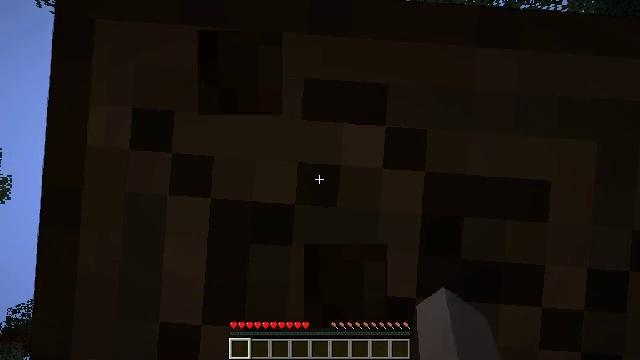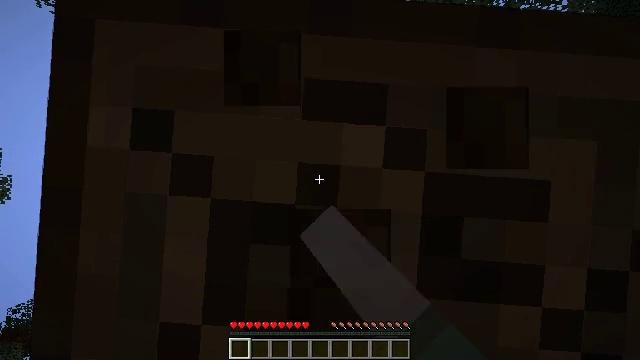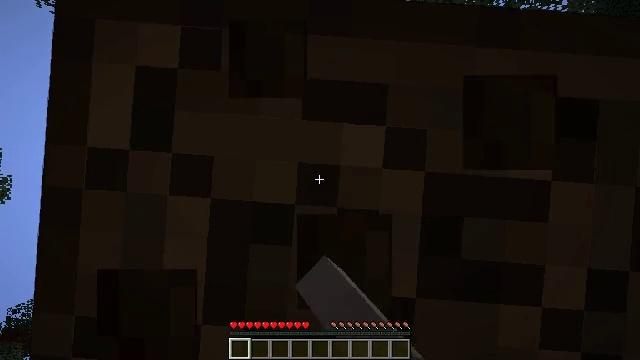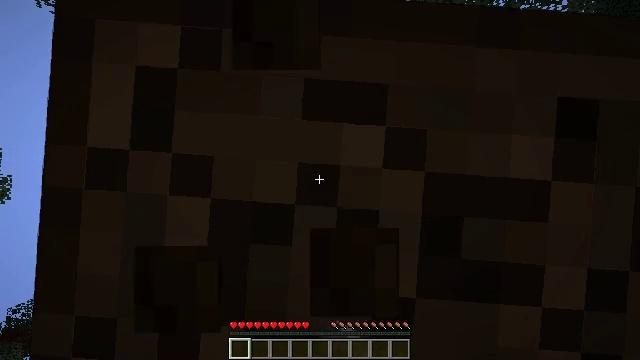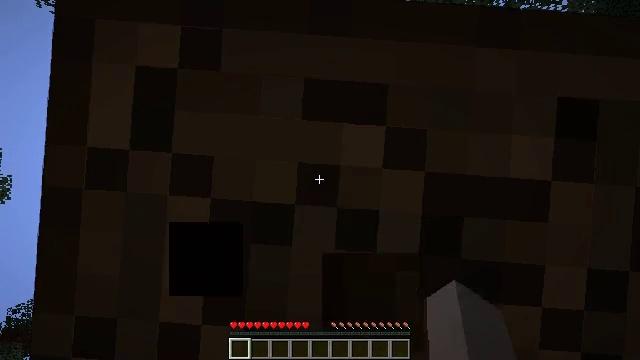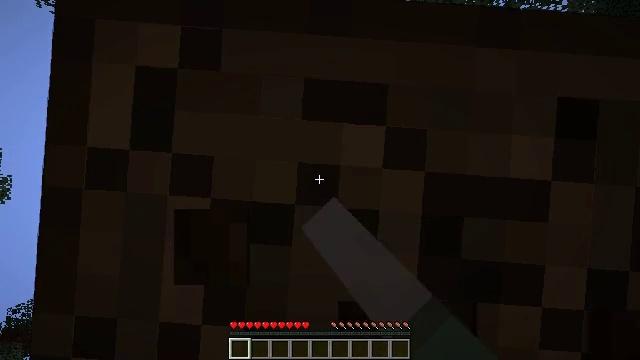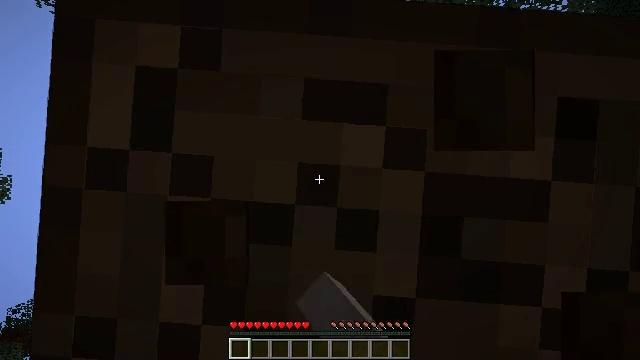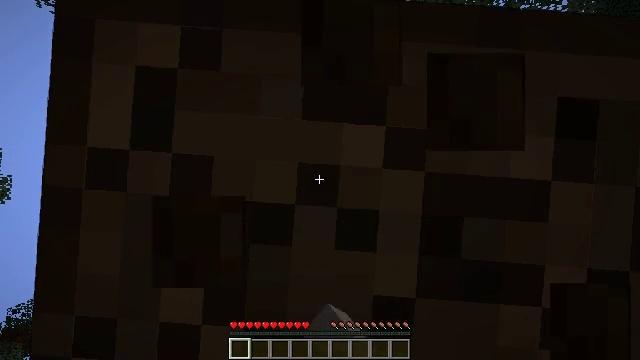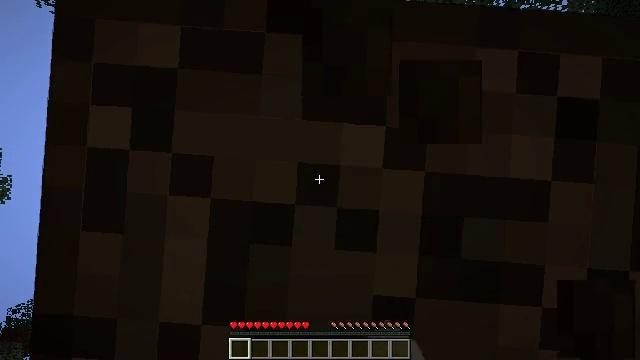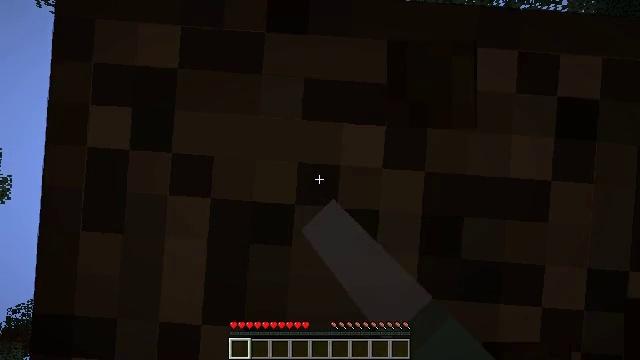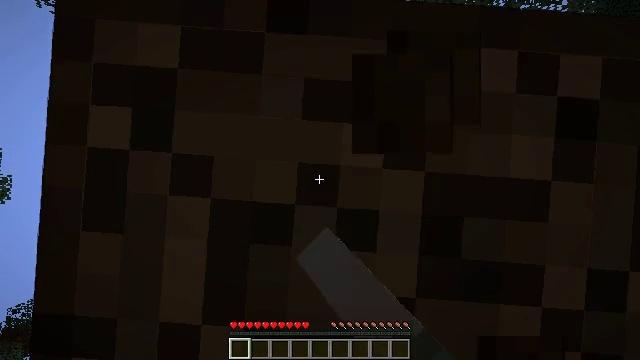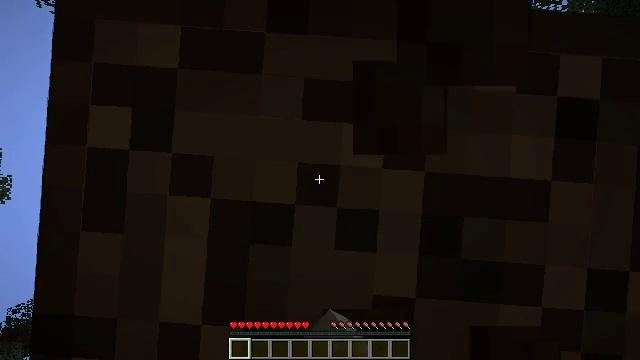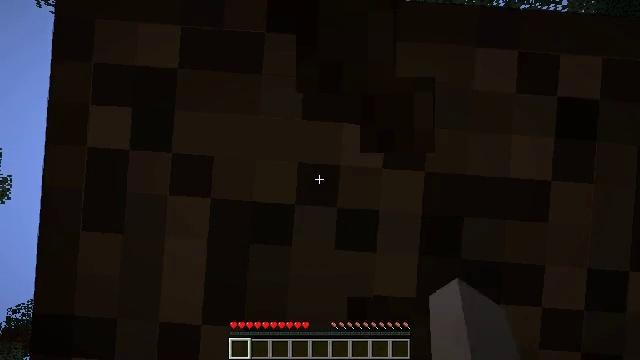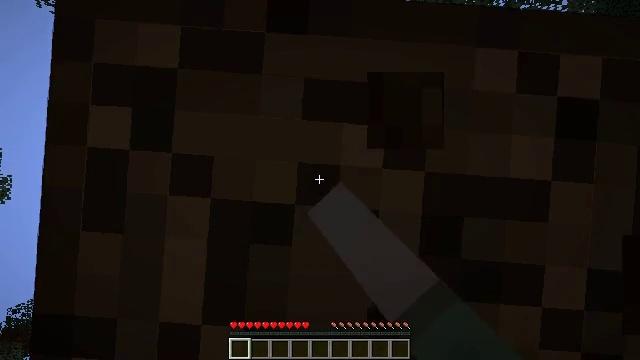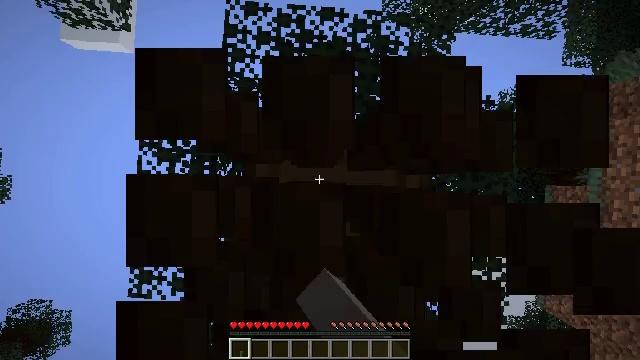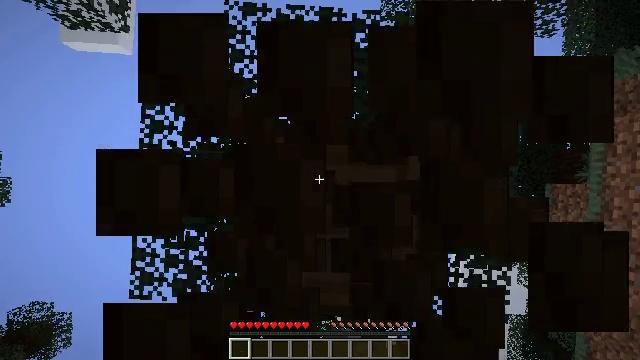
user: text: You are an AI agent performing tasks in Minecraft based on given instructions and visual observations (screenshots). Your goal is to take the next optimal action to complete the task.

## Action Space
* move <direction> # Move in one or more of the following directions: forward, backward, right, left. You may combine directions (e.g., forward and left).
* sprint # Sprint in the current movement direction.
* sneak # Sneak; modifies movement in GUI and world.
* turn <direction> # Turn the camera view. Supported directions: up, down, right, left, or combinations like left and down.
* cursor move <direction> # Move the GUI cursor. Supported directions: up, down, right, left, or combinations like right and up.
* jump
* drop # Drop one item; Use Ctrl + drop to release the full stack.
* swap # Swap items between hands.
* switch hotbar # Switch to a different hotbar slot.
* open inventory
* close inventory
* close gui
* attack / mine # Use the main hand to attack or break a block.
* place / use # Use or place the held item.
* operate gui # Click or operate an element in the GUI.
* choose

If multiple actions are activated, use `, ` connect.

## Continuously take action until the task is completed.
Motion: motion action
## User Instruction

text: Collect spruce log for building materials.
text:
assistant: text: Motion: attack / mine
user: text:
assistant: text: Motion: attack / mine
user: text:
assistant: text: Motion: attack / mine
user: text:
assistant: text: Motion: attack / mine
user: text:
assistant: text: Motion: attack / mine
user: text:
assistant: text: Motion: attack / mine
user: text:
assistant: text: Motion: attack / mine
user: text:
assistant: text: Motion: attack / mine
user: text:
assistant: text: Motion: attack / mine
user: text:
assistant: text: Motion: attack / mine
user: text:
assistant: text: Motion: attack / mine
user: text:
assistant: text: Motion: attack / mine
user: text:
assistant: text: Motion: attack / mine
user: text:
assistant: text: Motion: attack / mine
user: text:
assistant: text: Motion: attack / mine
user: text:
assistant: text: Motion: attack / mine
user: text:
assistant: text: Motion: attack / mine
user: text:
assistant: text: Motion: attack / mine
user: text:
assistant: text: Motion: attack / mine
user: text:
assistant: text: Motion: attack / mine
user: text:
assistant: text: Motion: attack / mine
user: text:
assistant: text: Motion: attack / mine
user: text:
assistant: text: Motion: attack / mine
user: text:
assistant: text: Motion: turn down, attack / mine
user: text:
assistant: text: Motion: turn down, attack / mine
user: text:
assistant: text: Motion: attack / mine
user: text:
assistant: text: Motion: attack / mine
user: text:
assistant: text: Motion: attack / mine
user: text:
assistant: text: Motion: attack / mine
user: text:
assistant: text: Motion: attack / mine